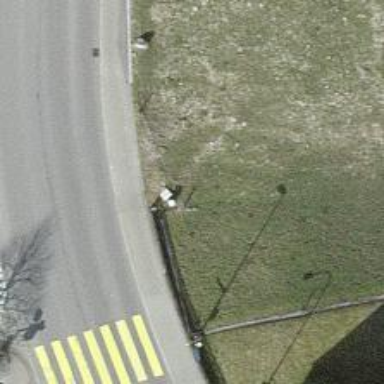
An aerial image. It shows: Bus stop along the road.